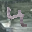
Label: 4